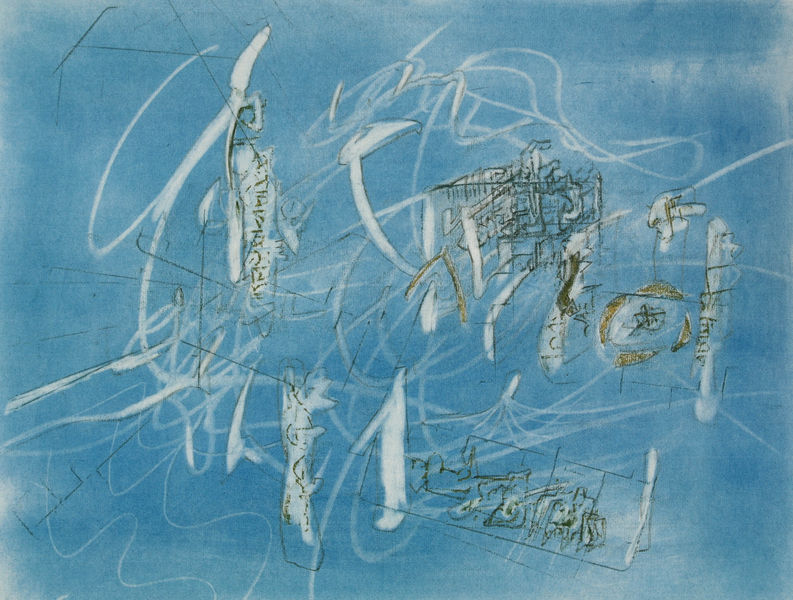
Titel: Les criatures, Die schreienden Kreaturen
Künstler: Roberto Matta
Standort: Paris
Institution: Privatsammlung
Schlagwörter: blau, himmel, wasser, weiß, wolken, aquarell, gelb, menschen, stadt, bewegung, braun, geschwungen, grau, hell, kreide, schwarz, skizze, zeichen, zeichnung, gebäude, mensch, wind, gold, rund, hellblau, schwung, schrift, wellen, spuren, abstrakt, farben, modern, formen, linien, schriftzug, figuren, leiter, zahlen, gerade, striche, abstraktion, surrealismus, futurismus, linie, form, zeitung, buchstaben, strich, kreise, koloriert, geometrisch, wachs, dynamisch, geometrie, eins, lasierend, kringel, gegenstandslos, gekritzel, kritzel, trier, matta, flugzeuge, blauer intergrund, schwawrz